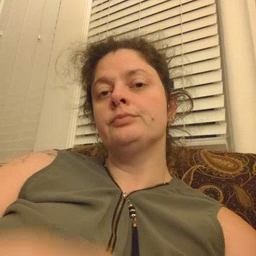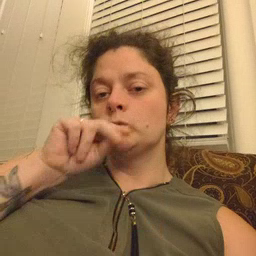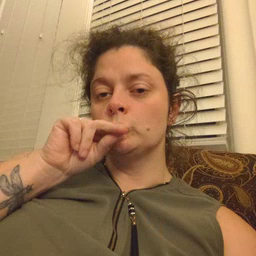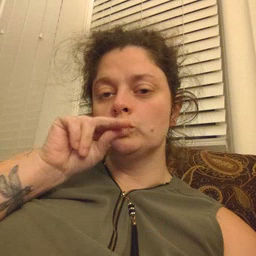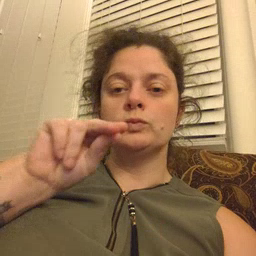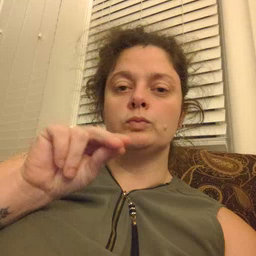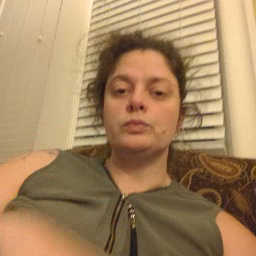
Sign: goose